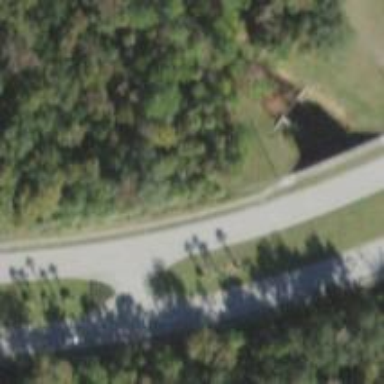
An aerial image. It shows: Secondary link road.